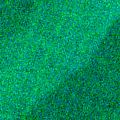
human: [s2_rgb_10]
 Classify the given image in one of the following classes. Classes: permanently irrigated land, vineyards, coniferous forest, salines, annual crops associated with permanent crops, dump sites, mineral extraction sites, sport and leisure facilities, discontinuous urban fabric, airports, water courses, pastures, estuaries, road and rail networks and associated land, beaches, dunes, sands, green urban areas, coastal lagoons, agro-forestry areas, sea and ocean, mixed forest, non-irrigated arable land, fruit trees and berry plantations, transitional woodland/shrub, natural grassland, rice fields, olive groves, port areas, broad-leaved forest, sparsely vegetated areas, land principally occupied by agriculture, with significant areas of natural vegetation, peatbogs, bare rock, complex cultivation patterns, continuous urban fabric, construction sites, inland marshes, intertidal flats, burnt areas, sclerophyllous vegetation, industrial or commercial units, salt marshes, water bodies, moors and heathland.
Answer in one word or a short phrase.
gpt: sea and ocean